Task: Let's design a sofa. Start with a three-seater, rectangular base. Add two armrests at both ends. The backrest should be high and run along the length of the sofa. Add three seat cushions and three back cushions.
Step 416:
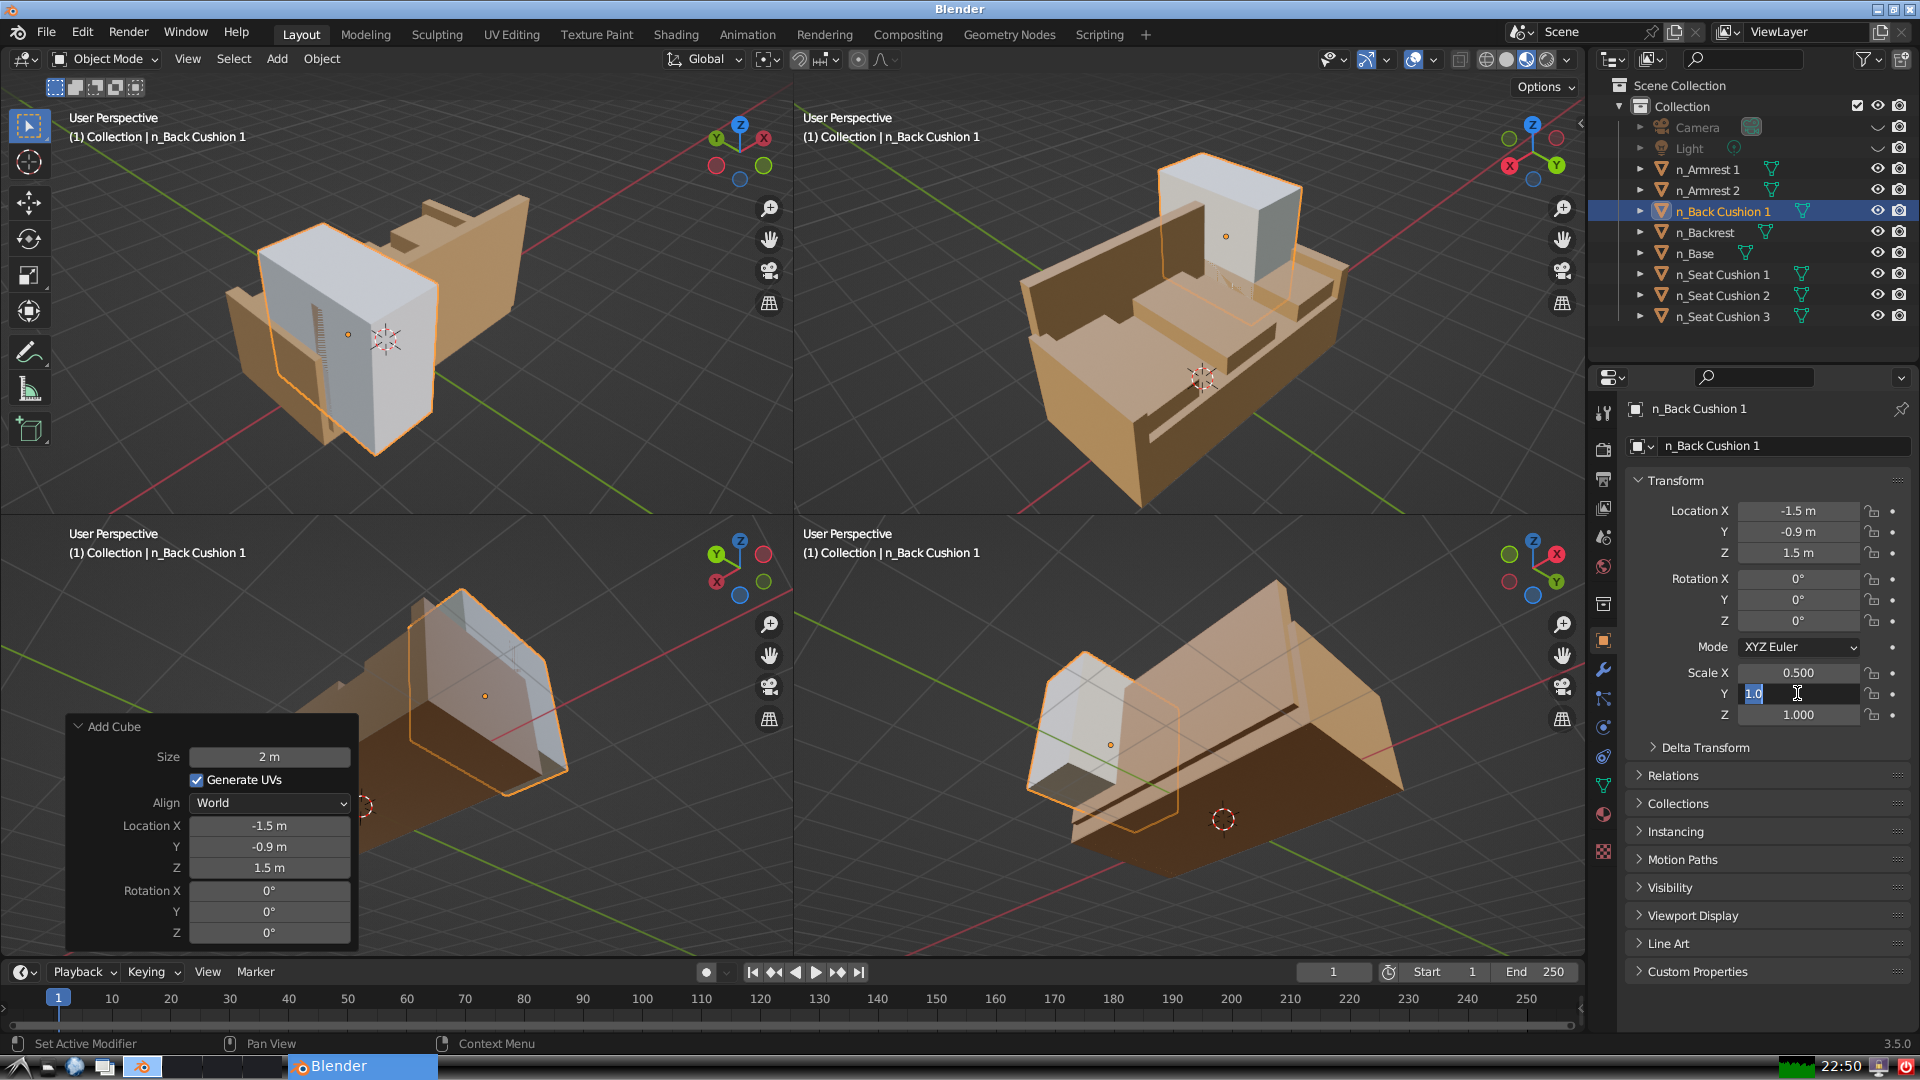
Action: input_text: 0.1